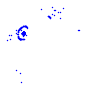
Particle: pion